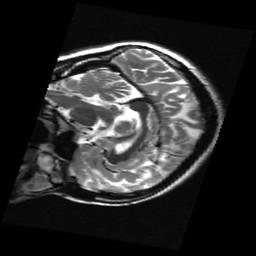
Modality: T2w
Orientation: sagittal
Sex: female
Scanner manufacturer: ge
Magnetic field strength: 3 T
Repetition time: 5 s
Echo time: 0.1022 s